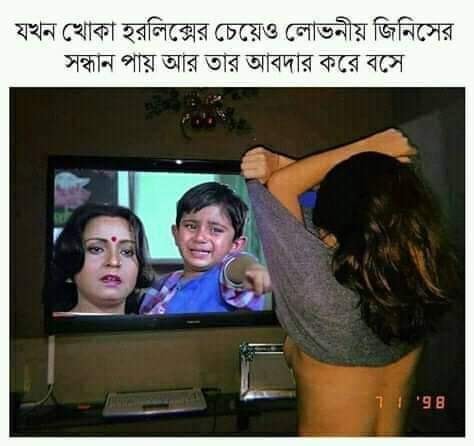
Caption: যখন খোকা হরলিক্সের চেয়েও লোভনীয় জিনিসের সন্ধান পায় আর তার আবদার করে বসে
Label: non-hate